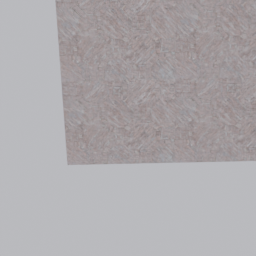
Label: architecture